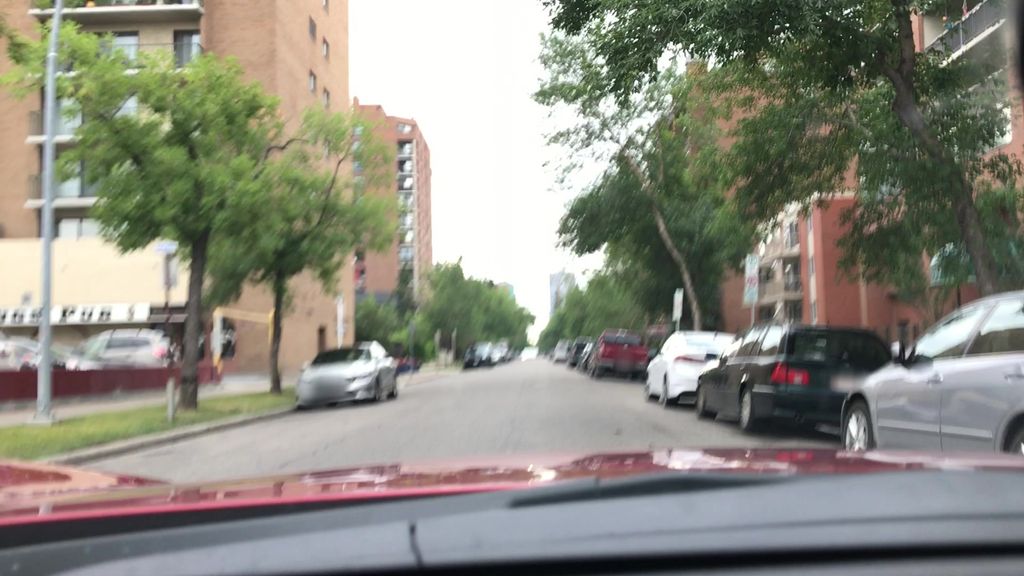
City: calgary